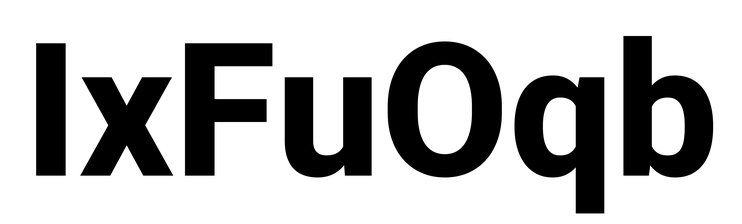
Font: Roboto_ExtraBold